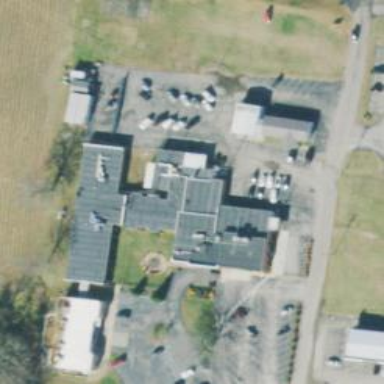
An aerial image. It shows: Clinic.